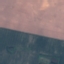
Land use / land cover: AnnualCrop